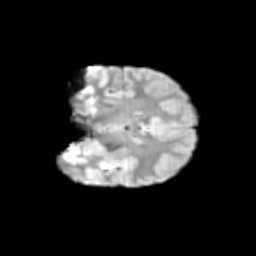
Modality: T2w
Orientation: coronal
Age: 10
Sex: male
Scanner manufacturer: siemens
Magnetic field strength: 3 T
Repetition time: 3.8 s
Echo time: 0.07 s